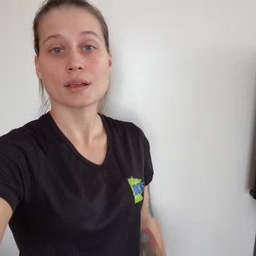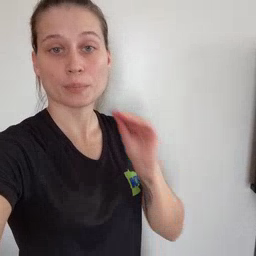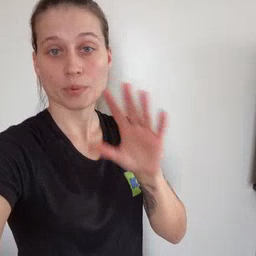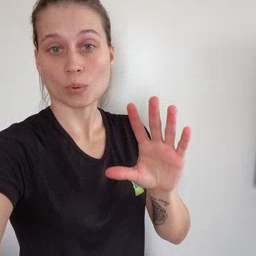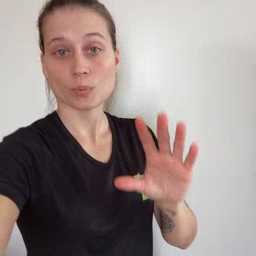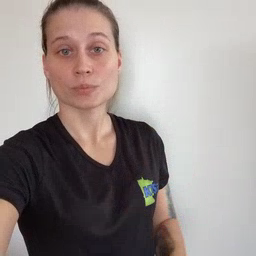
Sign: blow